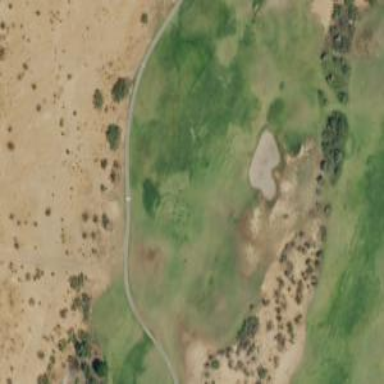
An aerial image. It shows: Golf fairway surrounded by grass.